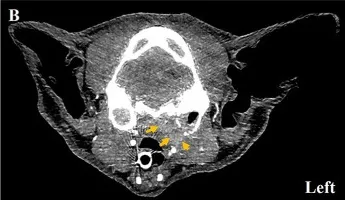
Computed tomography images of a 7-year-old American short hair cat with left-sided middle ear adenocarcinoma. Post-contrast. Images of soft tissue mass around the tympanic bulla at each level. On transverse tympanic bulla level (A, B), bilateral tympanic bulla was filled with soft tissue density material. The ventral margin of the bulla was disrupted, and a contrast-enhancing mass (orange arrow) around the tympanic bulla was noted (B, D, F).
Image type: radiology (ct)